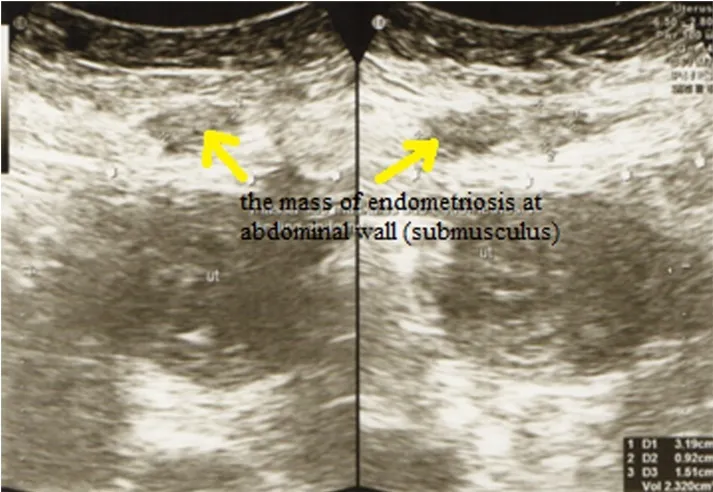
Ultrasound examination results.
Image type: radiology (ultrasound)